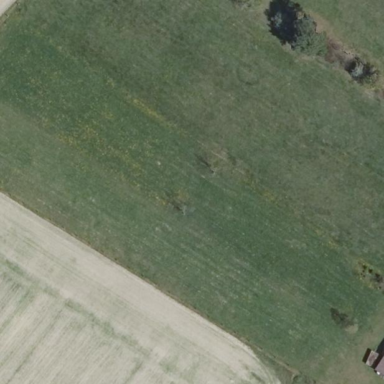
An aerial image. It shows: Beautiful meadow.